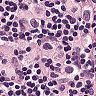
Metastatic tissue present: no